Aerial crown-view tile of a tropical tree (Barro Colorado Island, Panama), acquired 20240918:
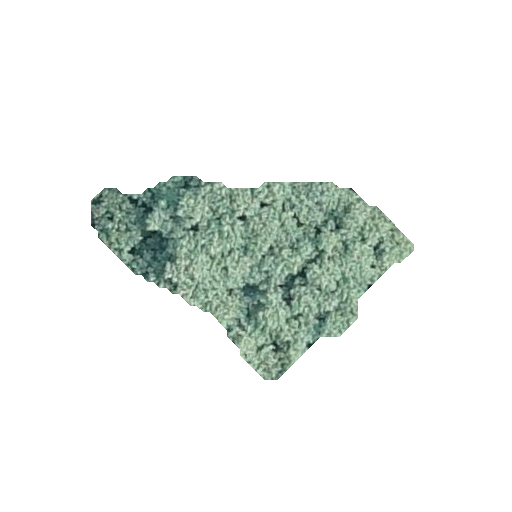
Species: Luehea seemannii
GBIF accepted scientific name: Luehea seemannii
Crown area: 59.172 m²